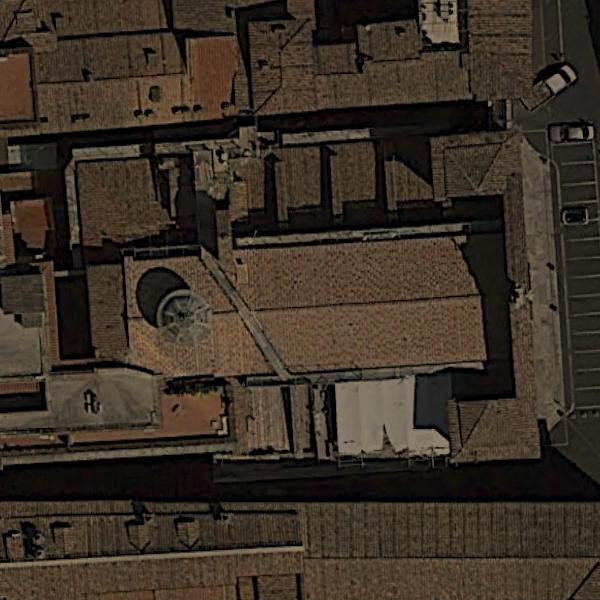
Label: Church